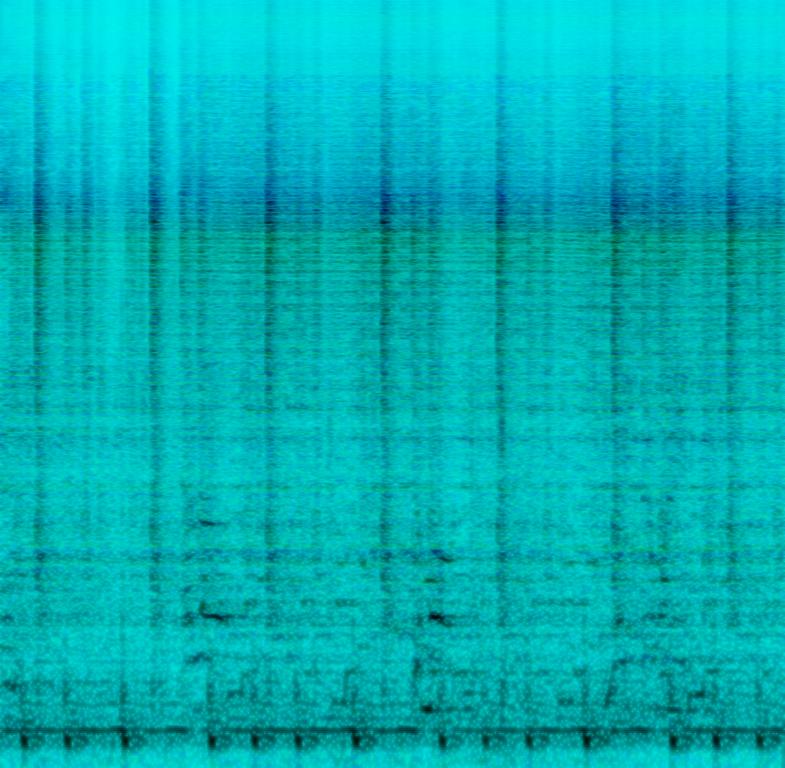
The hip-hop music features a male voice singing repetitive short bits of melody. The music excerpt contains a strong beat rhythm which drives the pulsation of the music. A synth sound is playing a repeating melody throughout the passage. The music sounds as if it was recorded by a phone from a playing speaker.